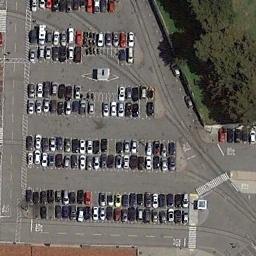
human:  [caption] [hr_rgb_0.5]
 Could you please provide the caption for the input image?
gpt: There are many cars in the parking lot .

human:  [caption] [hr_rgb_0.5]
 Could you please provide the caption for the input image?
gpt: Three rows of cars were parked in the parking lot .

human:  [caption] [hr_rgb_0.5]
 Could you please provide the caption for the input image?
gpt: The parking lot has lots of cars arranged neatly in lines and a grove of trees is next to the parking lot .

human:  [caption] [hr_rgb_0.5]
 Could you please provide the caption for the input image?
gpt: The parking lot is full of cars next to some trees .

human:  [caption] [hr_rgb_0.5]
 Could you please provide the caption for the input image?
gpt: There are many cars on the parking lot beside some green trees .